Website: ulta-beauty
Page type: delivery-shipping
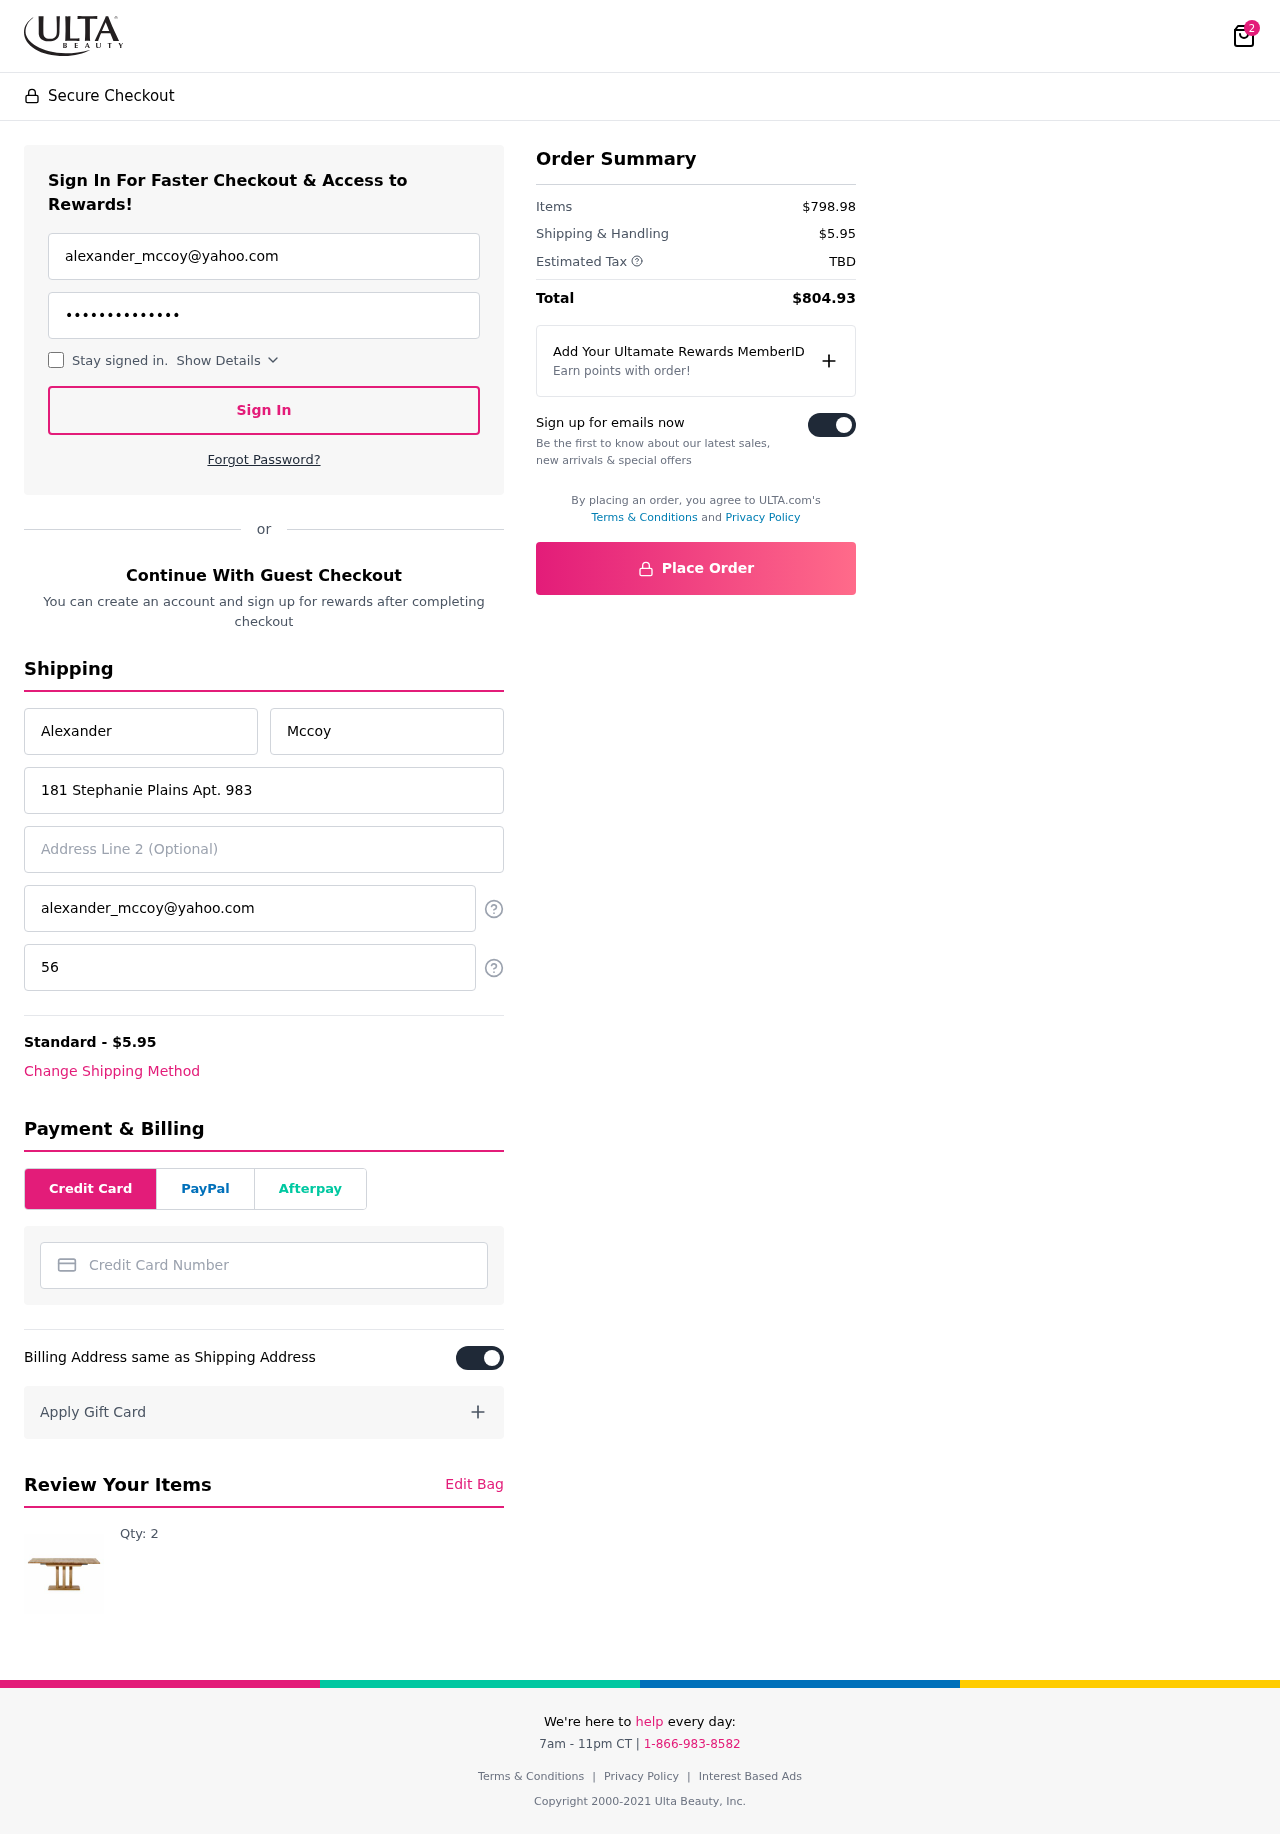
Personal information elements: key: PII_CARD_NUMBER
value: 6011 5354 4439 2848
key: PII_EMAIL
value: alexander_mccoy@yahoo.com
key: PII_EMAIL2
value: alexander_mccoy@yahoo.com
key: PII_FIRSTNAME
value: Alexander
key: PII_LASTNAME
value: Mccoy
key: PII_PHONE
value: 5692254812
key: PII_STREET
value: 181 Stephanie Plains Apt. 983
Product elements: key: PRODUCT1_QUANTITY
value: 2
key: PRODUCT1
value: Qty: 2
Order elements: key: ORDER_NUM_ITEMS
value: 2
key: ORDER_SHIPPING_COST
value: $5.95
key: ORDER_SUBTOTAL
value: $798.98
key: ORDER_TAX
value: TBD
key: ORDER_TOTAL
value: $804.93